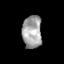
Tissue: skin
Cell type: Epithelial cells
Senescence score: 0.2818
Nuclear area (px): 626
Mean DAPI intensity: 162.256